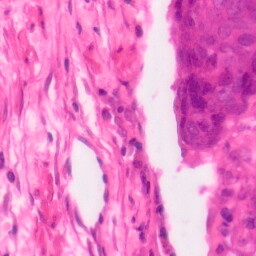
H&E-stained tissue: Colon